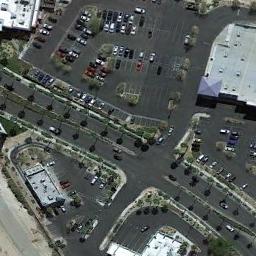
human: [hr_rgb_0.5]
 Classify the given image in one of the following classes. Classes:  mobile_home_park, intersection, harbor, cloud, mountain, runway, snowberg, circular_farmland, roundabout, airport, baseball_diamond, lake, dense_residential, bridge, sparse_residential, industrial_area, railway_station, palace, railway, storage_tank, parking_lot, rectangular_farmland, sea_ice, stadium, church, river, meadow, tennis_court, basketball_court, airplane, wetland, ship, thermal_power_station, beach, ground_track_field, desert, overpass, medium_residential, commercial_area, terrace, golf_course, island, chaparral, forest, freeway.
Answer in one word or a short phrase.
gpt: parking_lot